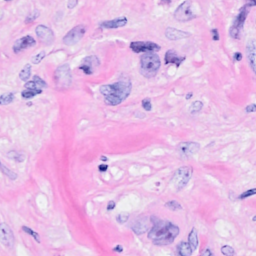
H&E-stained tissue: Breast